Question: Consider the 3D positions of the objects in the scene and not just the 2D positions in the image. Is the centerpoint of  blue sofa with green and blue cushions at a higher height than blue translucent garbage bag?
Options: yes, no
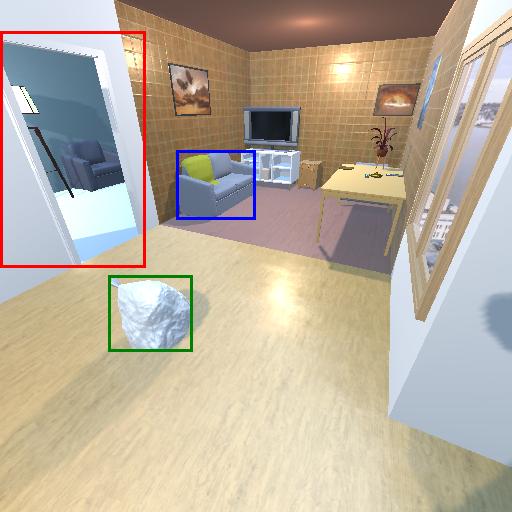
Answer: yes